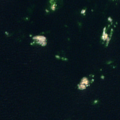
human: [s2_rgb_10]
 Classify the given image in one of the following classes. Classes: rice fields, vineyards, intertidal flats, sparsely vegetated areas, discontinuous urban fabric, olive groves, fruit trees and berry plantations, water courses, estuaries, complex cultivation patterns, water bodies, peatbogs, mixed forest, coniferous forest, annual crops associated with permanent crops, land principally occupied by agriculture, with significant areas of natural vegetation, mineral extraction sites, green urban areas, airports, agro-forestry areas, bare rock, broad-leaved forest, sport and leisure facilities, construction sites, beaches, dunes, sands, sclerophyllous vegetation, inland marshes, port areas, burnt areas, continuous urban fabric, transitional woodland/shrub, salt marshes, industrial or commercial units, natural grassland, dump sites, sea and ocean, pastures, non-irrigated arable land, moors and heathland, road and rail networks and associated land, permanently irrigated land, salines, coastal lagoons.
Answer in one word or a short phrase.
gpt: sea and ocean